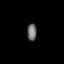
Tissue: prostate
Cell type: T cells
Senescence score: 0.7238
Nuclear area (px): 154
Mean DAPI intensity: 114.013